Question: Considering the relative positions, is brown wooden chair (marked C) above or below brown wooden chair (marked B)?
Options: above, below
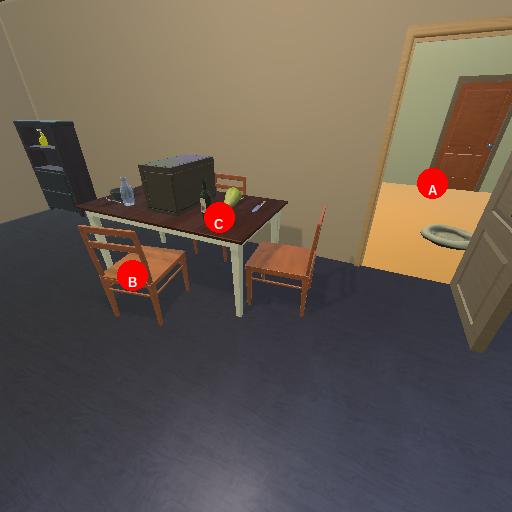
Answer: above